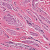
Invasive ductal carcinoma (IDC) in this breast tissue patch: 0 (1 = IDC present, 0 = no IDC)